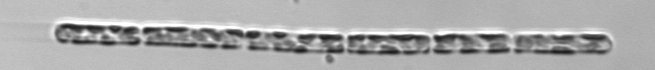
Label: Dactyliosolen_fragilissimus